Question: Is it possible to implement a custom layout for a pie chart in D3 such as below?
The blue things has position with out of circle boundary.
Many example shows how to pie chart, but this layout has little wieard shape.
I wondering whether it is possible or not.

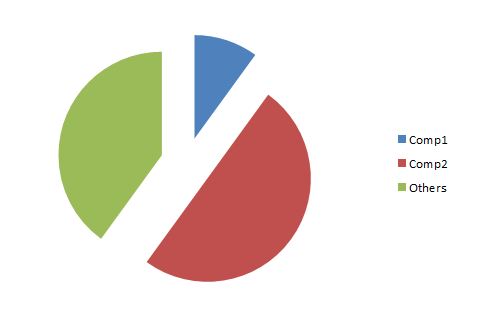
Answer: Yes it is. All you have to do is offset the parts after drawing them using d3's pie chart functionality @see <URL>